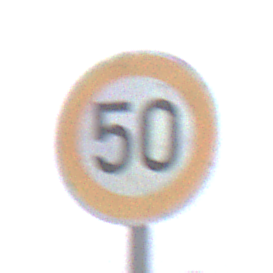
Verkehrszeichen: Geschwindigkeit50
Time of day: Midday
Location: Outdoor (Suburban)
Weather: Overcast
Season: NotSpecified
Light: Natural